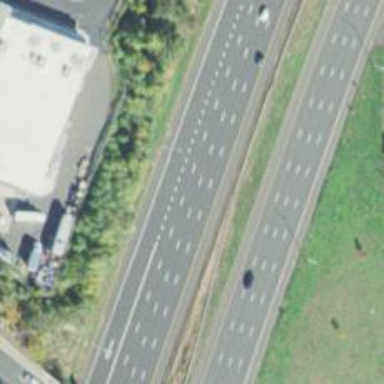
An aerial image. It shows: Motorway junction.